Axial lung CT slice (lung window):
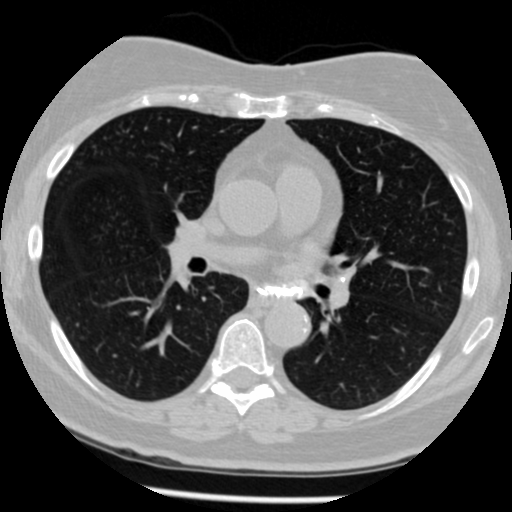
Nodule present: no